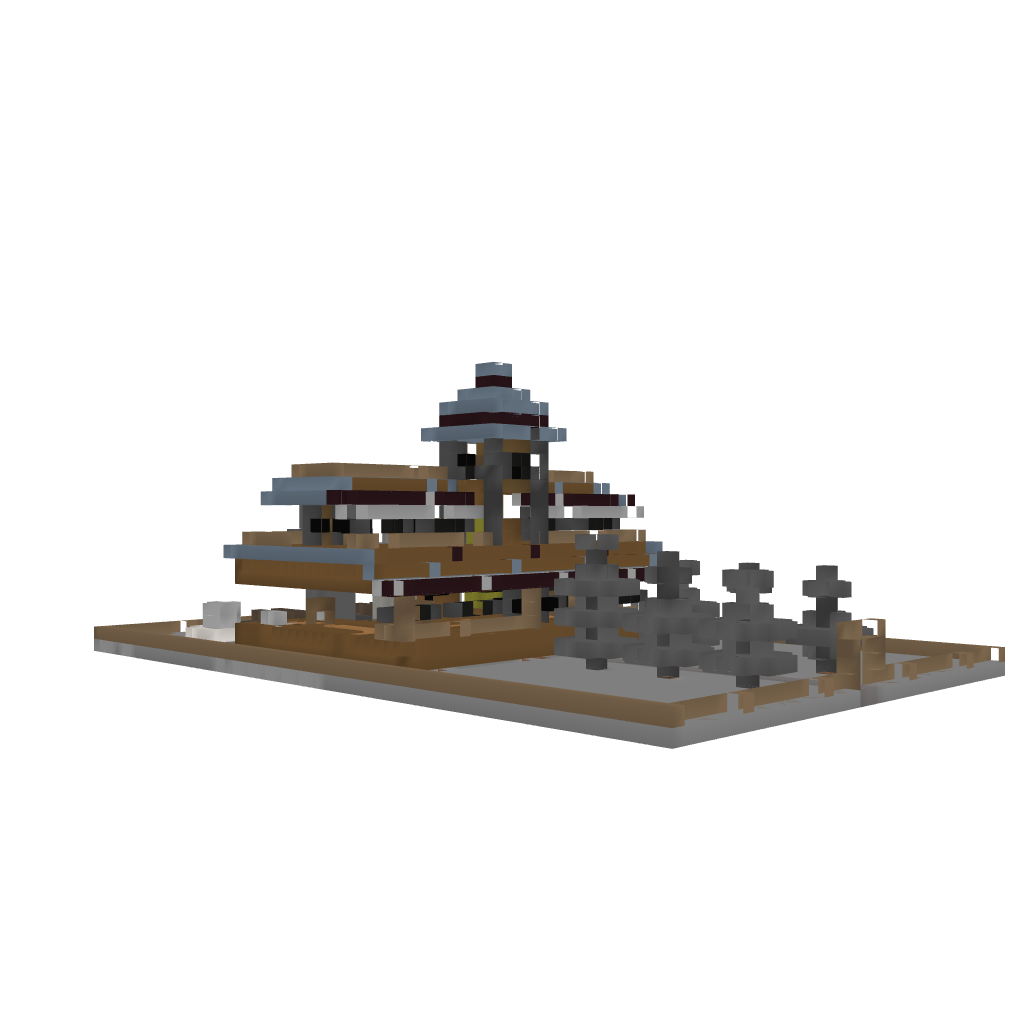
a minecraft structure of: Victorian Mansion House